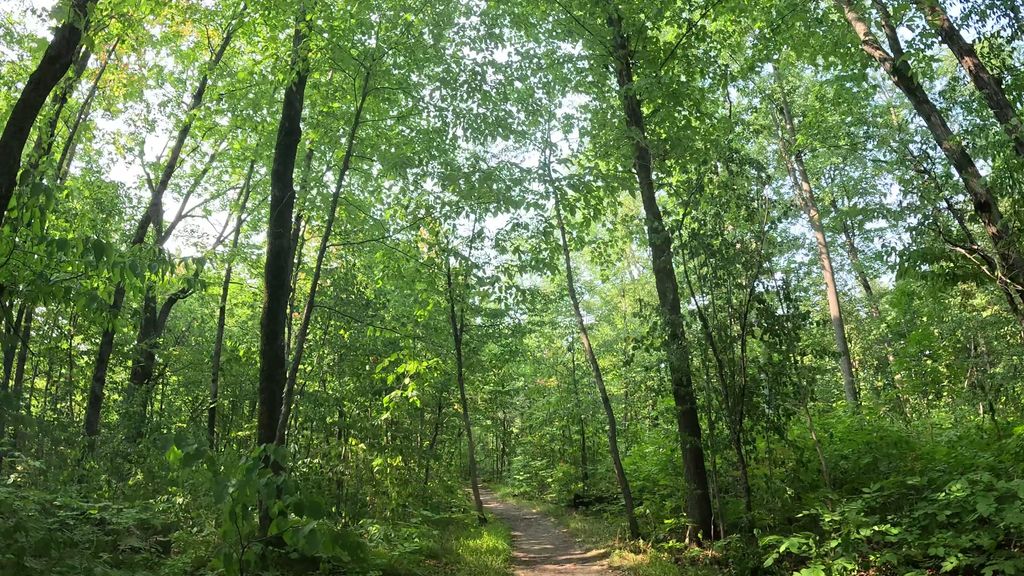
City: ottawa-gatineau